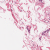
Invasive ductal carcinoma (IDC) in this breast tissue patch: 0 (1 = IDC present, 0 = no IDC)